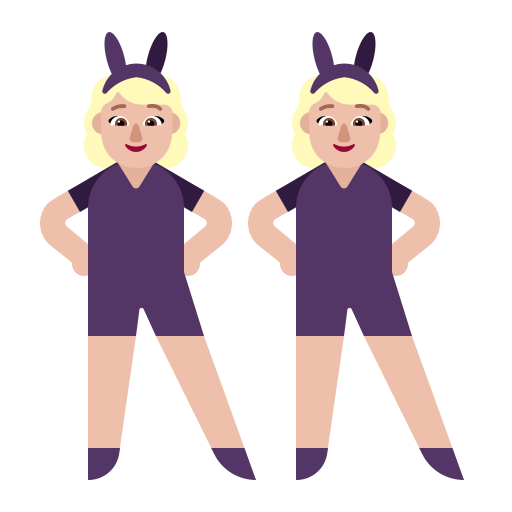
woman with bunny ears flat  light